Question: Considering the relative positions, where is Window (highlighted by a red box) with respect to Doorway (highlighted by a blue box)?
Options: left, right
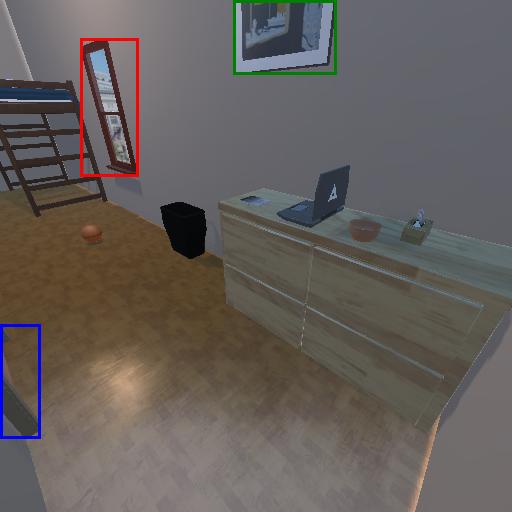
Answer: left